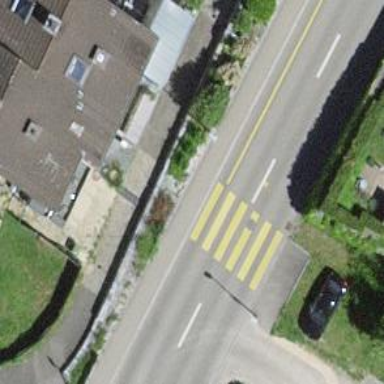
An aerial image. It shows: Unmarked crossing with zebra crossing reference.